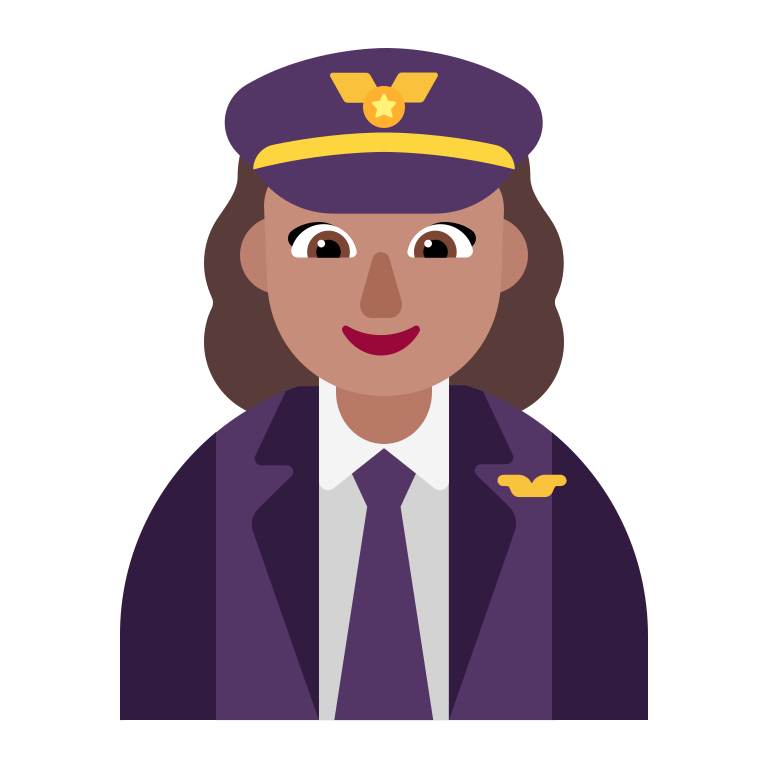
woman pilot flat